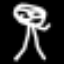
Label: palm tree